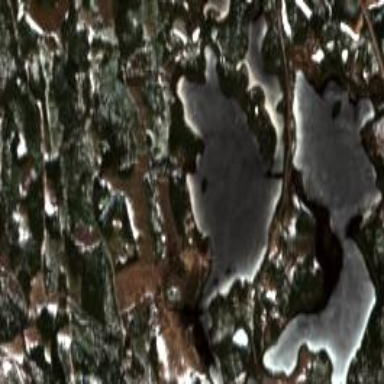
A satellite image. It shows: Beautiful lake surrounded by nature.